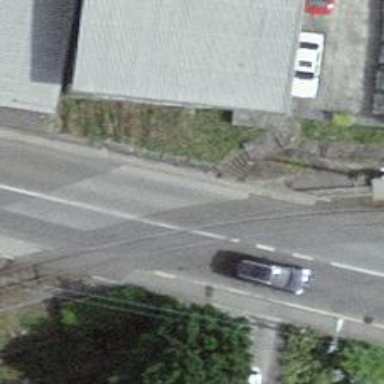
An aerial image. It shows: Full barrier level crossing on railway.